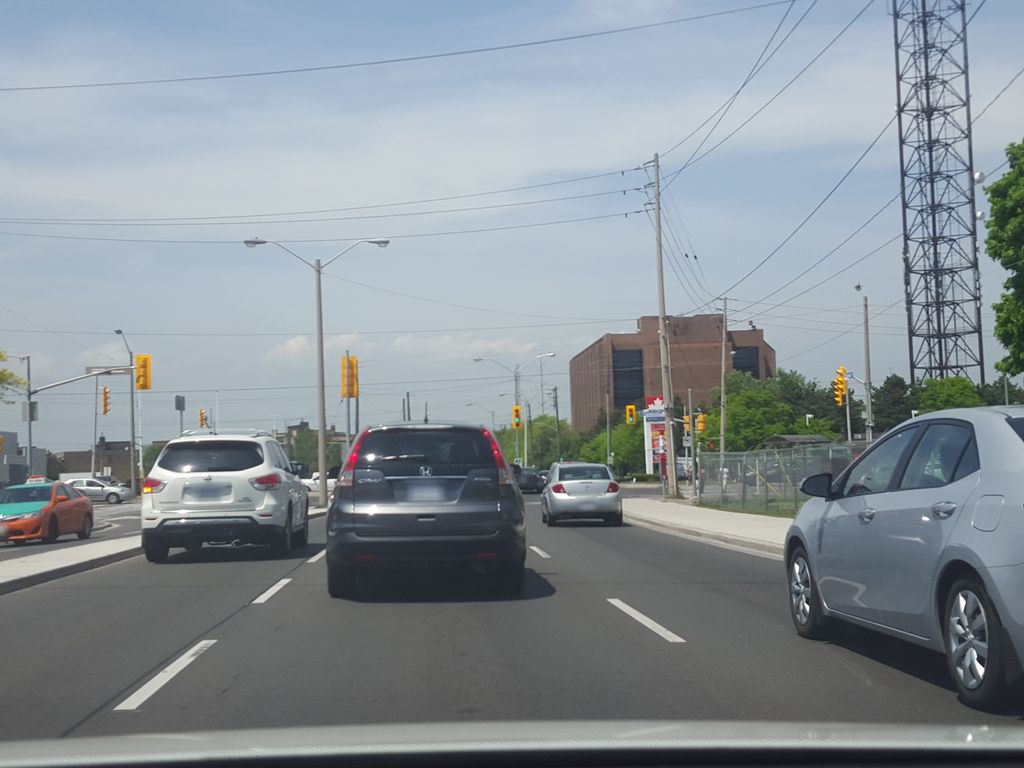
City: toronto